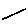
Label: line